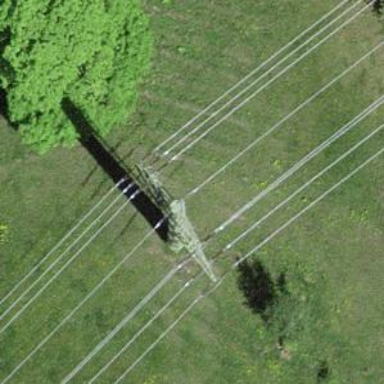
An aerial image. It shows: Power tower.